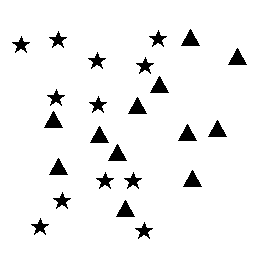
Squares: 0
Triangles: 12
Stars: 12
Total shapes: 24